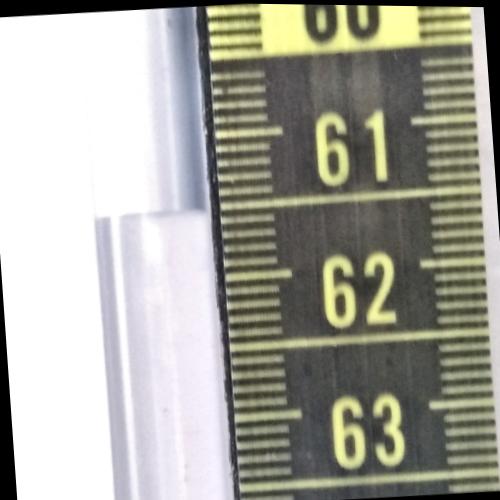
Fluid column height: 61.5 cm